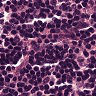
Metastatic tissue present: no